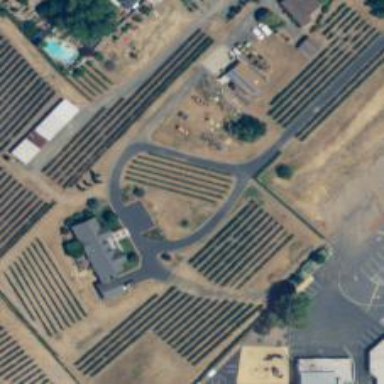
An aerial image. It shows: Vineyard growing wine grapes.